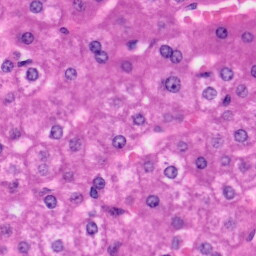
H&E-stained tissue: Liver